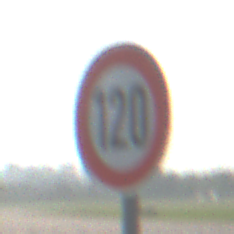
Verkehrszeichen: Geschwindigkeit120
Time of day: MorningAfternoon
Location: Outdoor (Special)
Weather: Clear
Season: NotSpecified
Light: Natural